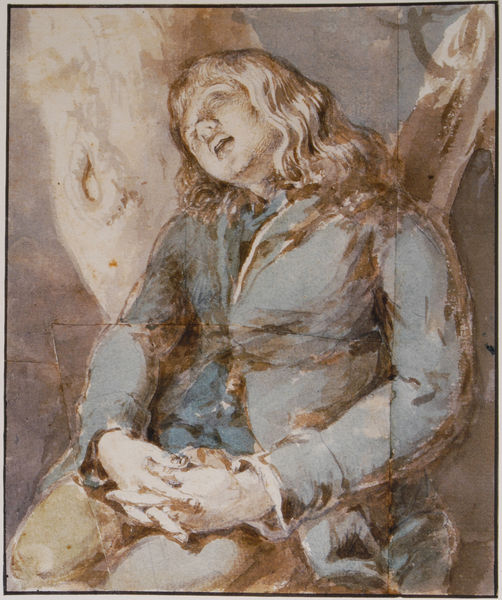
Titel: Schlafender Knabe
Künstler: Johann Georg von Dillis
Standort: Schweinfurt
Institution: Sammlung Georg Schäfer
Schlagwörter: baum, blau, flügel, gemälde, hand, himmel, kopf, mann, schatten, schlaf, weiß, aquarell, mädchen, ocker, sitzen, ausschnitt, braun, finger, frau, frisur, grau, haar, hell, holz, licht, mund, nase, pastell, skizze, stuhl, türkis, zeichnung, ölbild, blick, beige, malerei, rock, anzug, blond, hemd, hose, jacke, jung, augen, barock, bluse, falten, gesicht, lang, mensch, tod, tot, ärmel, bild, bildnis, hände, portrait, porträt, öl, ast, baumstamm, natur, stamm, haare, lange haare, mantel, realismus, sitzend, kind, blatt, kinn, knopf, lippe, lippen, locken, traurig, reiter, engel, beine, hellblau, lächeln, farbig, wellen, papier, liegen, ruhen, schlafen, schlafend, studie, farben, grafik, sepia, matt, lehnen, duktus, gefaltet, sitting, sitzt, angelehnt, goya, bauch, junge, verträumt, knie, liegend, weste, lider, foto, offen, traum, portait, seite, gebet, verschränkt, zähne, gefaltete hände, portät, astloch, glasmalerei, man, tree, geäst, rinde, müde, geknickt, boy, fresko, träumen, coat, schief, schlafender, astgabel, rötel, lasiert, jacket, beschädigung, offener mund, tagtraum, verschränken, friedlich, gouache, barcok, schläft, geklebt, reparatur, guache, asleep, sleep, sleeping, peace, hände gefaltet, häde, gesplittert, kaspar hauser, relief, wallend, ell, langes haar, geöffneter mund, farbzeichnung, schlafe, eingenickt, blonde, hurt, pain, blick nach oben, träumer, tired, folded hands, astgablung, helle pallette, schlafende junge, singerin, umund, ge, sleepy, tot#, lazy, blue jacket, sleeping man, schlafender junge, accedia